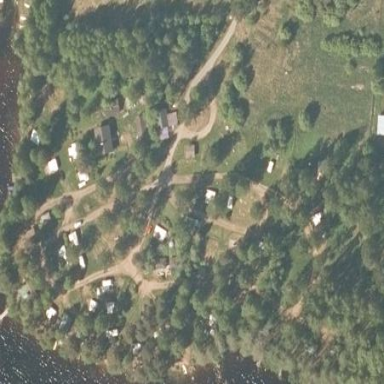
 featuring picnic tables for outdoor dining."